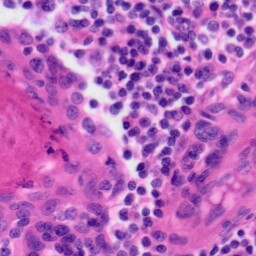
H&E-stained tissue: Tonsil